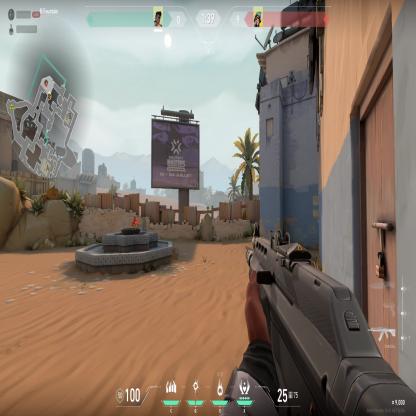
Label: enemy